Question: I have an 'xtable' generated in R that I want to insert into a template in Django.
The django view is file 'my_view.py' is:
'''
def my_view(request):
mtcars = open('mtcars.html').readlines()
context = {'mtcars':mtcars}
return render(request, 'my_view.html', context)
'''
The 'xtable' rendered in 'R' appears thusly when using 'readlines()' into python:
'''
['<!-- html table generated in R 3.1.2 by xtable 1.7-4 package -->
',
'<!-- Sun Jan 18 13:32:17 2015 -->
',
'<table border=1>
',
'<tr> <th> </th> <th> mpg </th> <th> cyl </th> <th> disp </th> <th> hp </th> <th> drat </th> <th> wt </th> <th> qsec </th> <th> vs </th> <th> am </th> <th> gear </th> <th> carb </th> </tr>
',
' <tr> <td align="right"> Mazda RX4 </td> <td align="right"> 21.00 </td> <td align="right"> 6.00 </td> <td align="right"> 160.00 </td> <td align="right"> 110.00 </td> <td align="right"> 3.90 </td> <td align="right"> 2.62 </td> <td align="right"> 16.46 </td> <td align="right"> 0.00 </td> <td align="right"> 1.00 </td> <td align="right"> 4.00 </td> <td align="right"> 4.00 </td> </tr>
',
' <tr> <td align="right"> Mazda RX4 Wag </td> <td align="right"> 21.00 </td> <td align="right"> 6.00 </td> <td align="right"> 160.00 </td> <td align="right"> 110.00 </td> <td align="right"> 3.90 </td> <td align="right"> 2.88 </td> <td align="right"> 17.02 </td> <td align="right"> 0.00 </td> <td align="right"> 1.00 </td> <td align="right"> 4.00 </td> <td align="right"> 4.00 </td> </tr>
',
'''
The template file 'my_view.html' is:
'''
{% extends 'base.html' %}
{% block content %}
{{mtcars|safe}}
{% endblock %}
'''
The problem is that the 'safe' rendering takes all the lines in the file and shows '
' characters as shown here:

I've tried working around this by replacing the '
' in Python, but I end up with the empty list rows ''''. If I '.read()' the file the whole thing gets rendered as a comment (the first row has '<!--').
> Is there a way to control the django 'safe' rendering of the html table to remove the '
' or is there a better way to insert the html table?
the html table is generated dynamically, otherwise I'd embed it directly (it is rendered appropriately when I embed the text in the template).
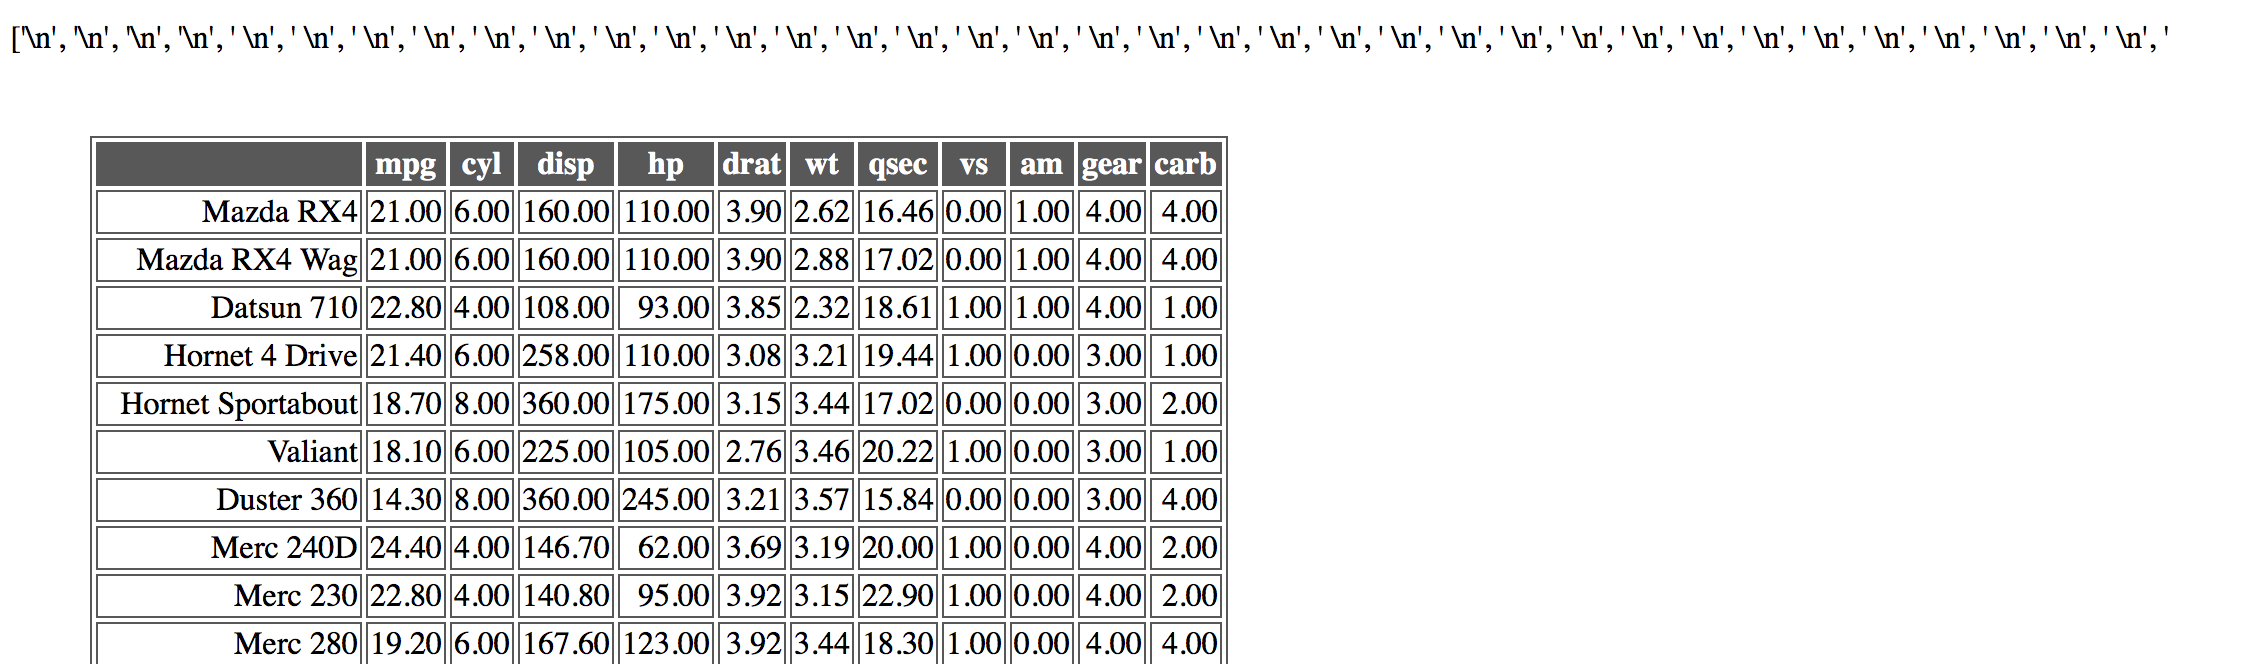
Answer: Just use 'read()' instead of 'readlines()' and you should be good. The problem is that you are passing along a list instead of a string and you're not unpacking the list.
So the options are a view like this:
'''
def my_view(request):
mtcars = open('mtcars.html').read()
context = {'mtcars': mtcars}
return render(request, 'my_view.html', context)
'''
Or a template like this:
'''
{% extends 'base.html' %}
{% block content %}
{% for row in mtcars %}
{{ row|safe }}
{% endfor %}
{% endblock %}
'''